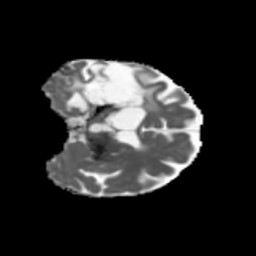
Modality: MD
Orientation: coronal
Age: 66
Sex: female
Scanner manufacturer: siemens
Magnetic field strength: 3 T
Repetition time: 5.47 s
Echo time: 0.0854 s